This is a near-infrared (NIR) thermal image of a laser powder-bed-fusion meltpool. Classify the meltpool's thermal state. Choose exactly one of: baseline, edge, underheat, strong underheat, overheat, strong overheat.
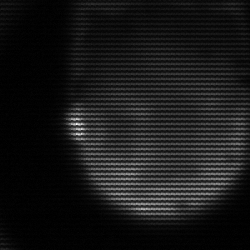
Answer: edge